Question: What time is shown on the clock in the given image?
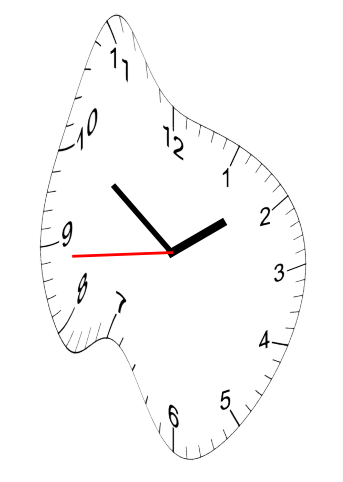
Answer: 01:50:44